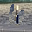
Label: 6